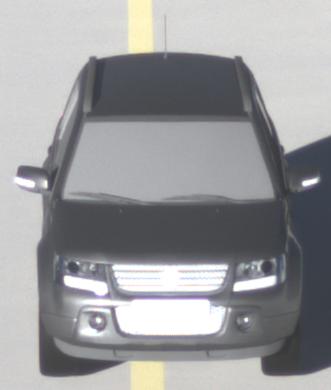
Make: Suzuki
Model: Grand Vitara
Detailed model: Gen. 1 JT
Model produced from: 2009
Model produced until: 2012
Doors: 5
Color: gray
Road condition: dry road
Daytime: morning or afternoon
Contrast: high contrast